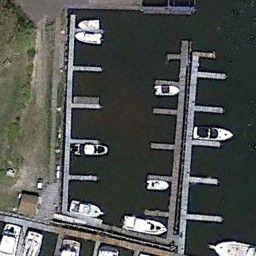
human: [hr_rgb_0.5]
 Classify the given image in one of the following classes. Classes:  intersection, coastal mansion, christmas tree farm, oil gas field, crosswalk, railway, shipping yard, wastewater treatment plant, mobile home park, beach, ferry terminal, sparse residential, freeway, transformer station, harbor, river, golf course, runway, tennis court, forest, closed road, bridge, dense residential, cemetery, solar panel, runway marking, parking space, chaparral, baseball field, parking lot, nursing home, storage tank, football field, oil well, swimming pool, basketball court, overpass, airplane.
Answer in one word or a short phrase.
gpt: ferry terminal